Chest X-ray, AP view. Patient: 51 years old, sex F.
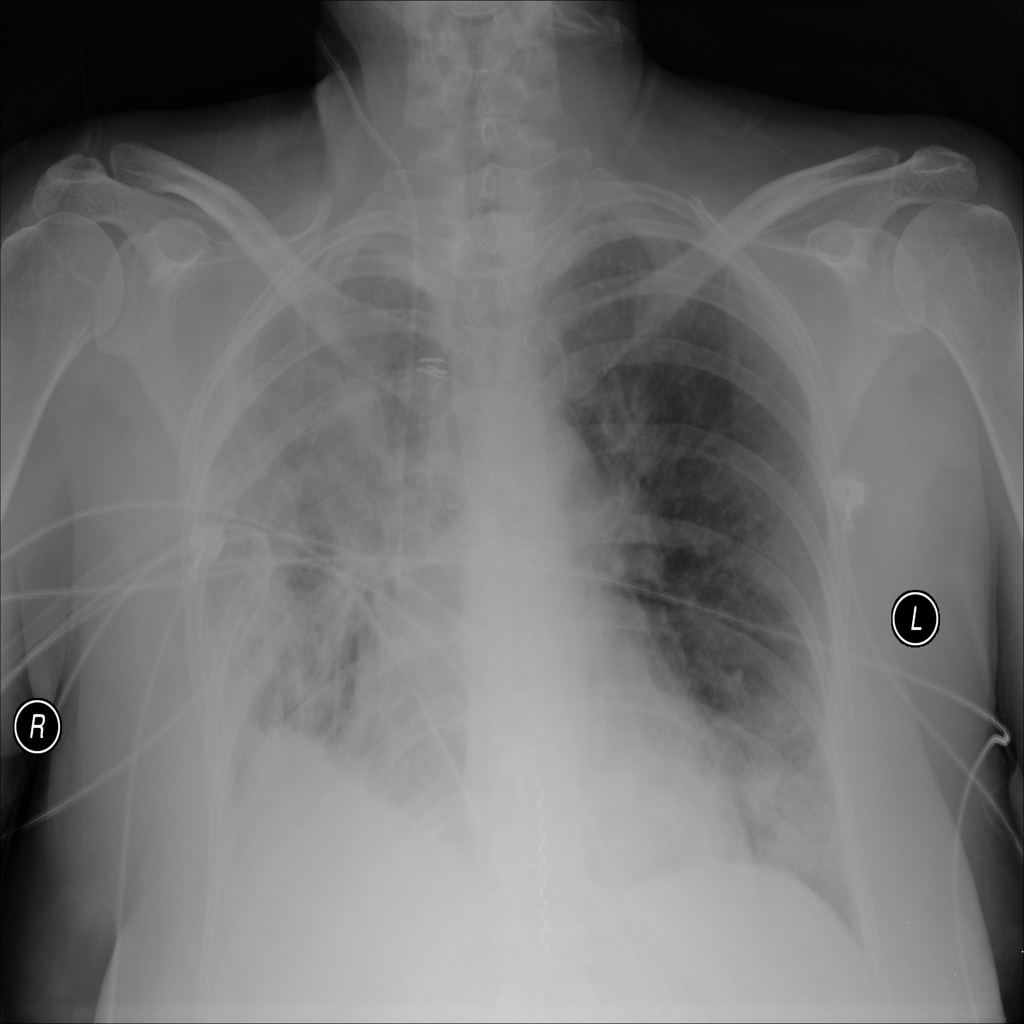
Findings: No Finding